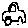
Label: car